Question: I want to set indicator for OptionMenuItem like right image. Please help me

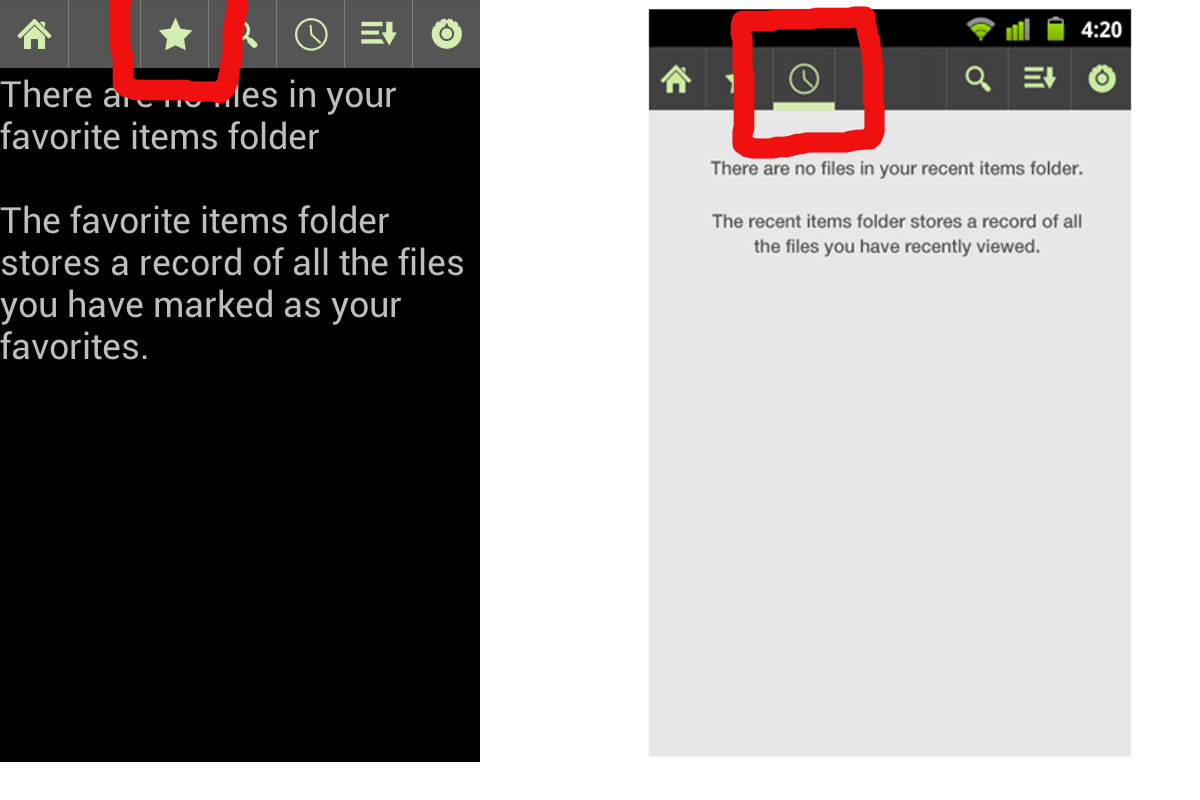
Answer: The image to the right is likely to be a <URL> that provides these indicators out of the box.
If you want to use a <URL> library.